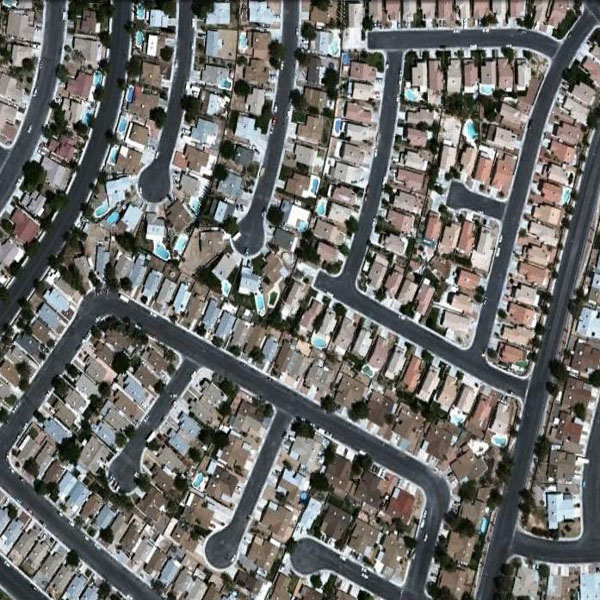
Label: DenseResidential